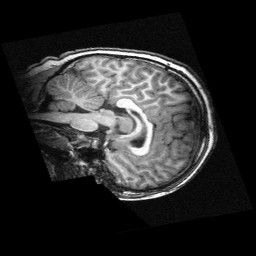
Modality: T1w
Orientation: sagittal
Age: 12
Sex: male
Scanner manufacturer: siemens
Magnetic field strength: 3 T
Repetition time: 2.3 s
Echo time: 0.00336 s